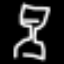
Label: hourglass